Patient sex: F
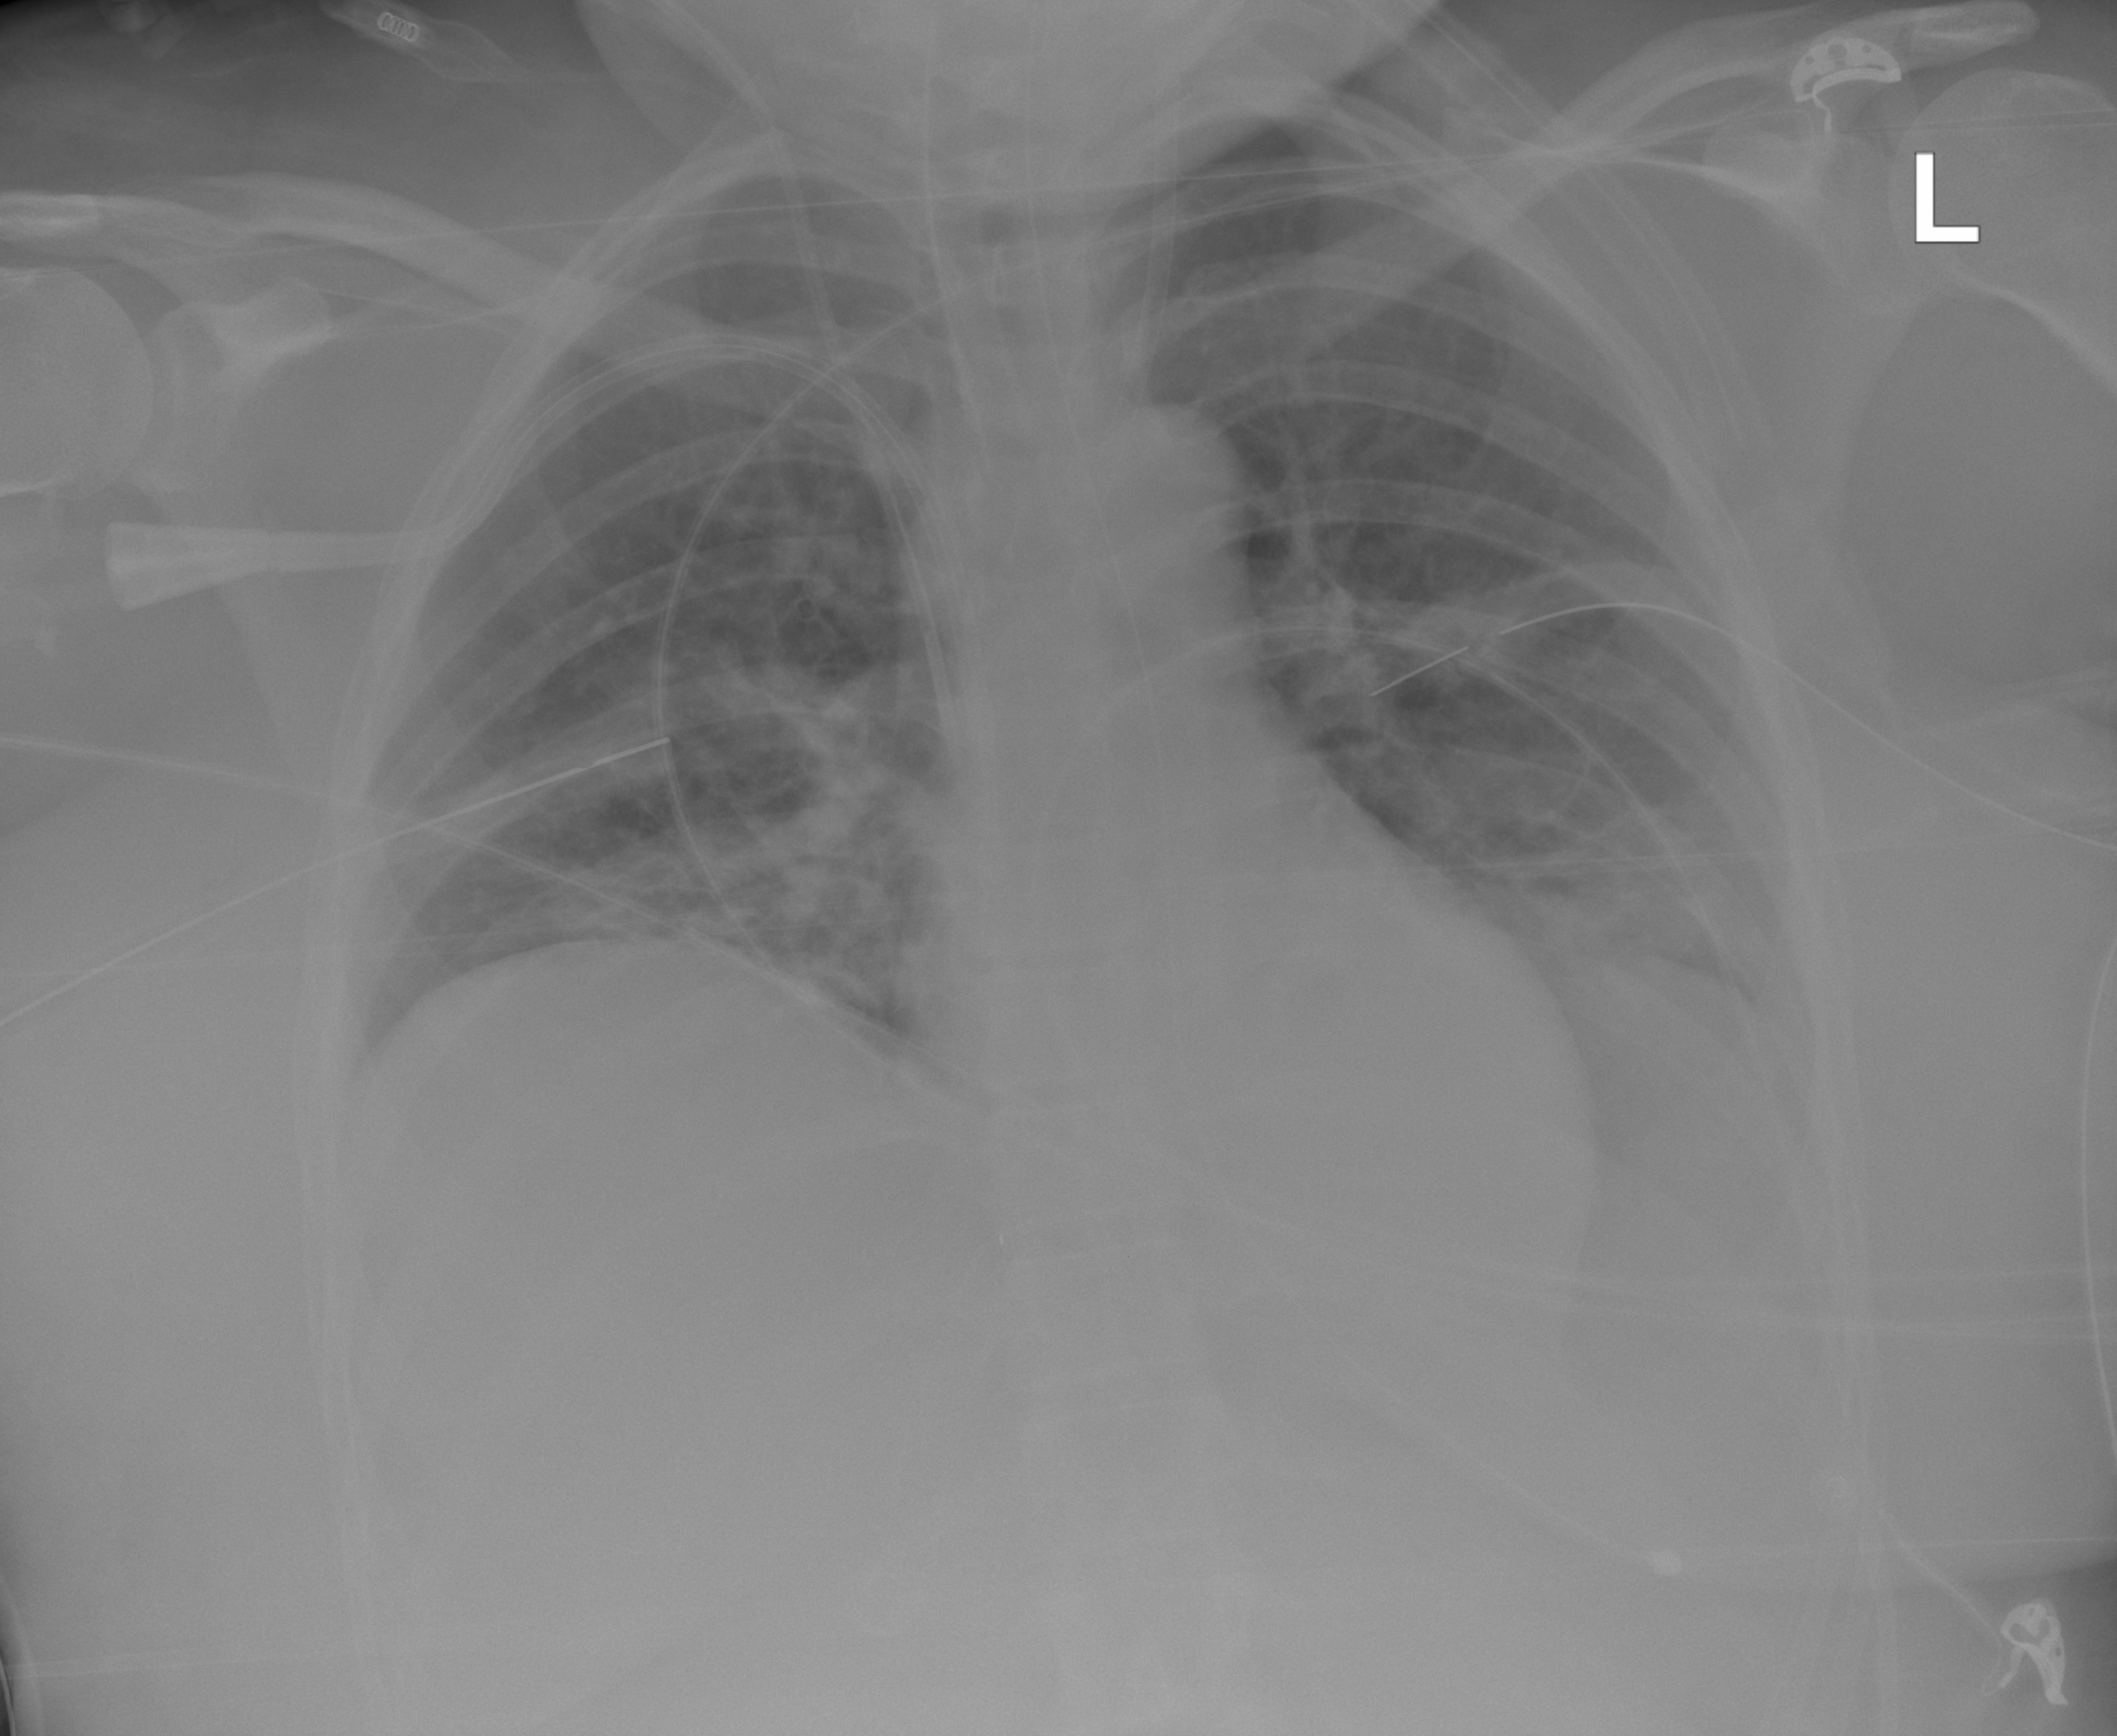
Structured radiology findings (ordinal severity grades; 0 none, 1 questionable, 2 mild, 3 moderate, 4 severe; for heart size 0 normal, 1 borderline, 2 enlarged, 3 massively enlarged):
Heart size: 0
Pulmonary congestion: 0
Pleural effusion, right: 2
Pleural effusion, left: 2
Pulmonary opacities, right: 2
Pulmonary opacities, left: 0
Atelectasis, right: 2
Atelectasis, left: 2